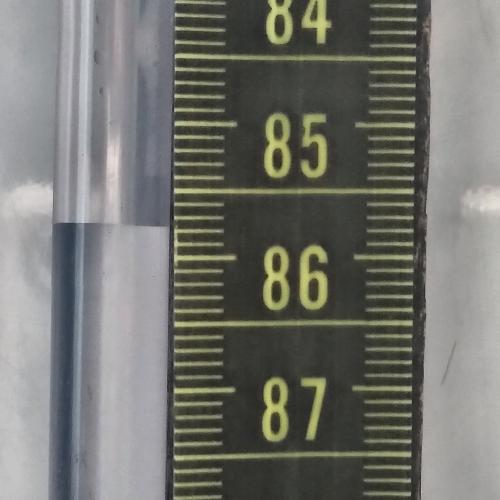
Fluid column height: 85.8 cm